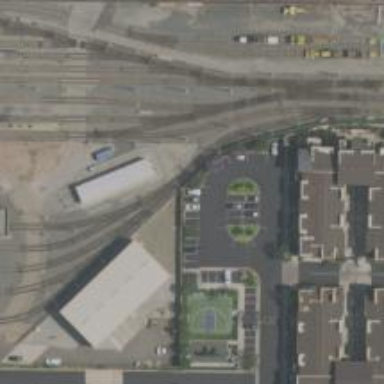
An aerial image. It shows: Light rail yard with electrified contact lines.